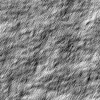
Atmospheric dust classification: not_dusty